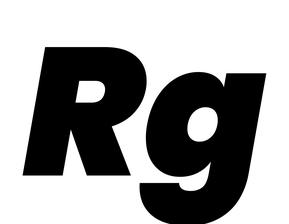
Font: Poppins-BlackItalic